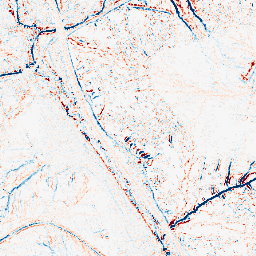
Category: edge_preserving
Decomposition family: median
Decomposition parameters: size: 5
Upsampling method: sinc_blackman
Upsampling parameters: scale: 4
kernel_size: 8
Upsampling scale: 4